Question: I am working on language transliteration for Ar and En text.
Here is the link which displays character by character replacement : <URL>
Now issue is:
I am dealing with font style 'robert_bold.ttf' and 'robert_regular_0.ttf' which has some typical characters with 'underline' and 'overline' as in this snap

I have .ttf file so I can see this fonts on my system. But in my application or in above 'Transliteration.xml' characters are considered as junk like '[, } [' etc.
How can I add support of this unsupported characters in 'Transliteration.xml' file?
'''
<pair>
<search>y</search>
<replace>y</replace>
</pair>
<pair>
<search>~</search>
<replace>a</replace>
</pair>
<pair>
<search>'</search>
<replace>^</replace> // Here is one of the character s_ (s with underscore not supported)
</pair>
'''
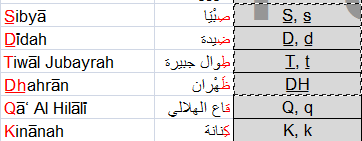
Answer: It seems that the font is not Unicode encoded but contains the underlined letters at some arbitrarily assigned codes. While this works up to a point, it does not work across applications, of course. It works only when that specific font is used.
The proper way is to use correct Unicode such as U+1E0F LATIN SMALL LETTER D WITH LINE BELOW "d" and, for rendering, try to find <URL>.
An alternative is to use just basic Latin letters with some markup, say '<u>d</u>'. This means that the text must not be treated as plain text in later processing, and in rendering, the markup should be interpreted as requesting for a line under the letter(s).